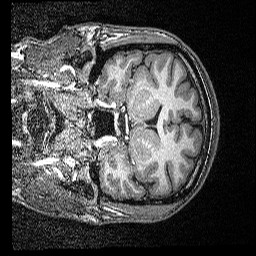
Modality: T1w
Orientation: coronal
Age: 25
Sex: male
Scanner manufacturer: siemens
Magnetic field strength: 3 T
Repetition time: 2.53 s
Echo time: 0.00342 s